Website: apple
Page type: customer-info-address
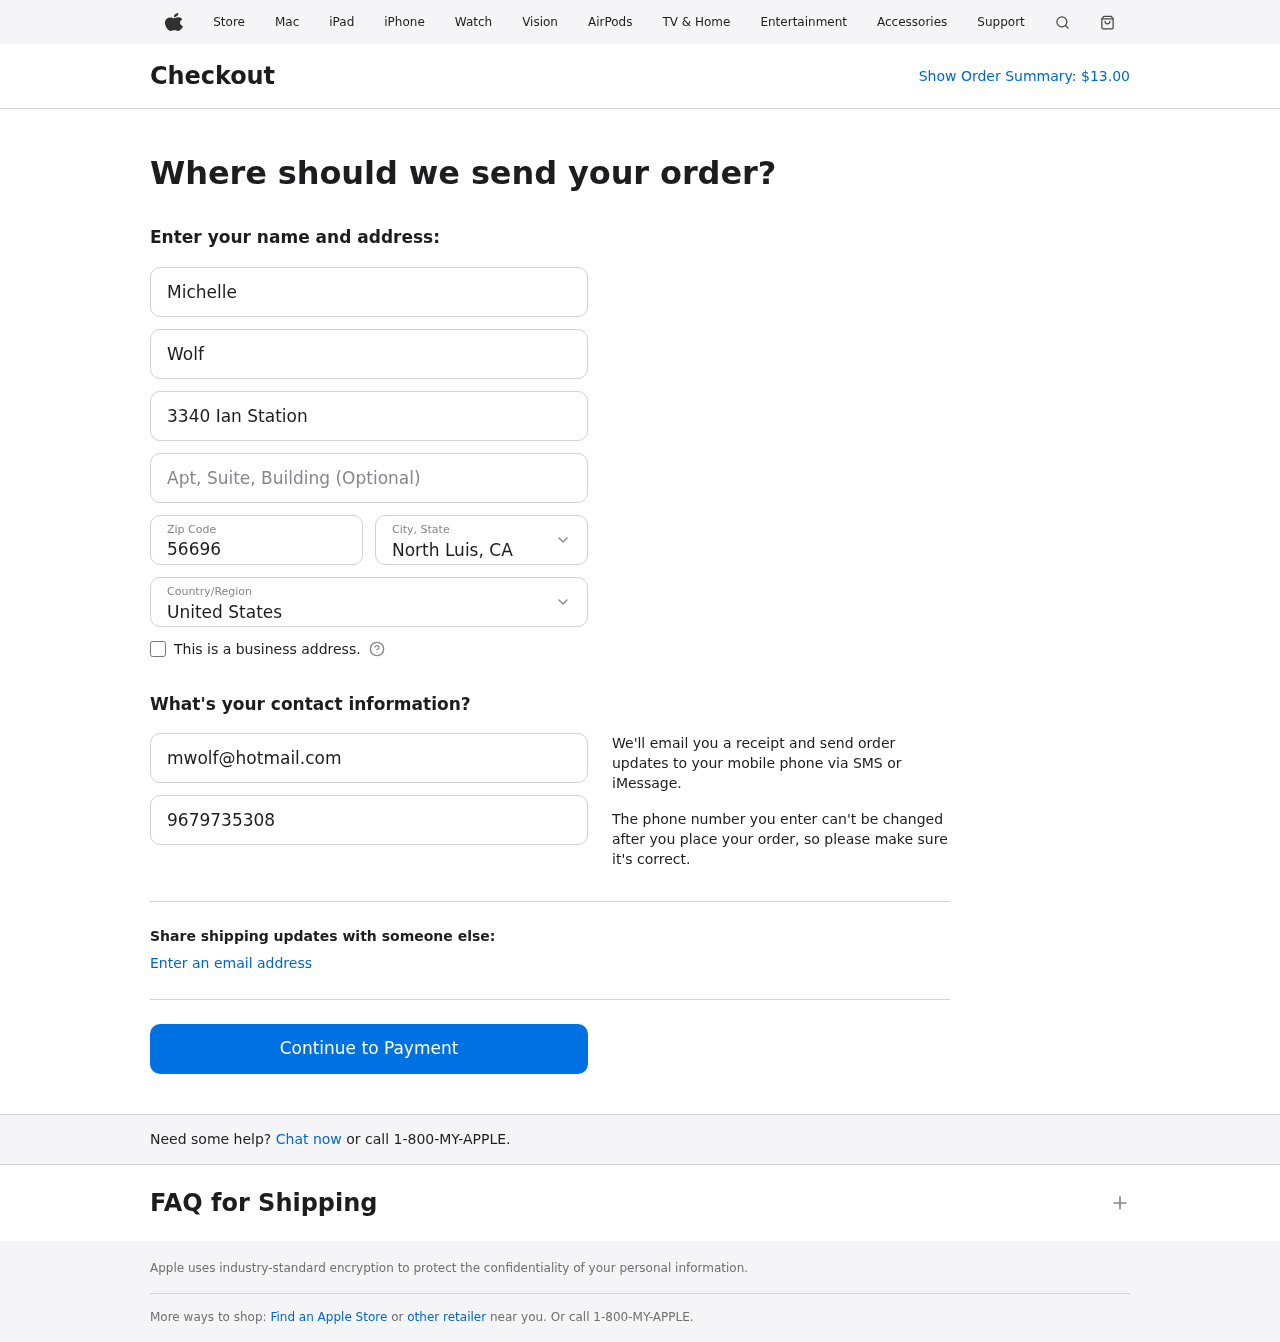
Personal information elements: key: PII_CITY_STATE
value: North Luis, CA
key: PII_COUNTRY
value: United States
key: PII_EMAIL
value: mwolf@hotmail.com
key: PII_FIRSTNAME
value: Michelle
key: PII_LASTNAME
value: Wolf
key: PII_PHONE
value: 9679735308
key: PII_POSTCODE
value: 56696
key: PII_STREET
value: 3340 Ian Station
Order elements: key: ORDER_TOTAL
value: $13.00